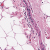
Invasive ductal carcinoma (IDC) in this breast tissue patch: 0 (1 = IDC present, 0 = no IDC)